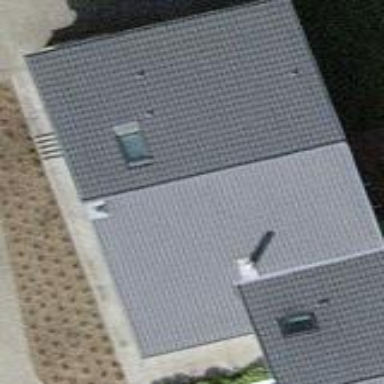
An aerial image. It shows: Simple house.